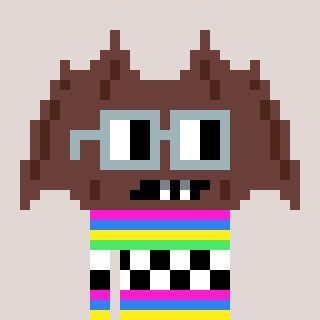
a pixel art character with square dark gray glasses, a bat-shaped head and a gold-colored body on a warm background